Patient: sex M, age 45
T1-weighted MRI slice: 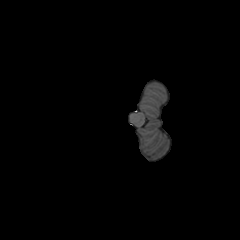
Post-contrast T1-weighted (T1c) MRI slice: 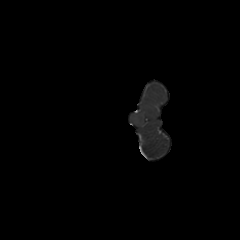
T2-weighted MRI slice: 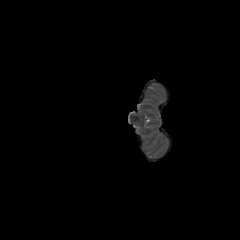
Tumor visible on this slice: no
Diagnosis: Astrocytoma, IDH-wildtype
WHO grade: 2